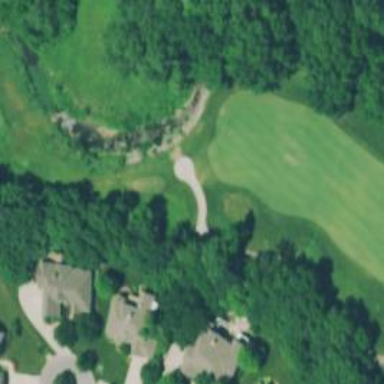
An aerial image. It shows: Path used for both walking and golf.